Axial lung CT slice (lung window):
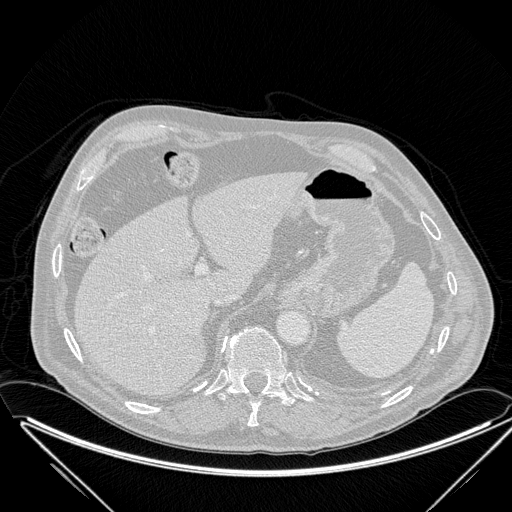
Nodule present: no